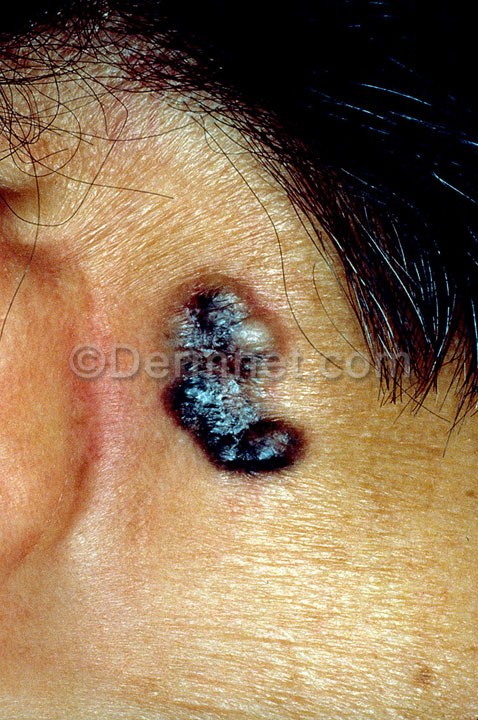
Disease: Actinic Keratosis Basal Cell Carcinoma and other Malignant Lesions